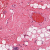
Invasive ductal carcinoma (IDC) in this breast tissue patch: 0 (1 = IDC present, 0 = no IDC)